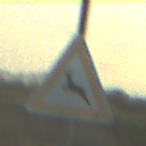
Verkehrszeichen: WildwechselRechts
Umgebung: Outdoor, Nature
Tageszeit: SunriseSunset
Wetter: PartlyCloudy
Licht: Natural
Jahreszeit: NotSpecified
Kontrast: MediumContrast